Question: I am working on an application allowing user to upload XML file to server through a web service. Files are sent as attachment. I am using MTOM. I was able to send and receive file.
The problem is that my XML file contains Cyrillic letter. When I print XML on server side all Cyrillic letters changed into something like "=D0=9A=D0=95=D0=9D=D0=96=D0=90=D0==9B=D0=98=D0=9D=D0=9E=D0=92=D0=90". At first I thought that java code was wrong and I used wrong encoding when reading XML file attachment on server side. To test the web service I use SOAPUI. I started looking at the request and found that even before request containing the file was sent, SOAPUI already "messed up" the characters in the attachment.

How should I set the SOAPUI setting to send proper request?
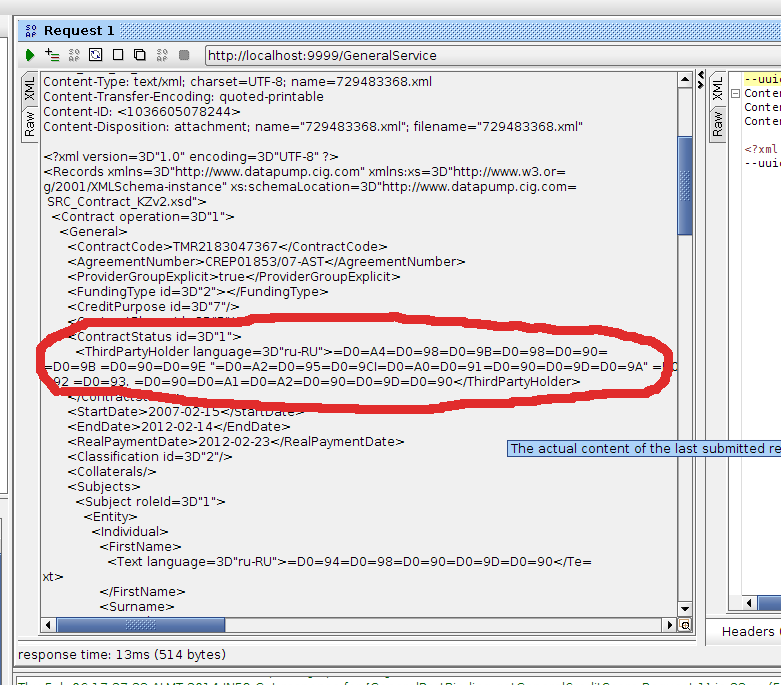
Answer: mmm anyways I was using old version of soapui. After I got the latest one, the problem disappeared.